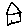
Label: house